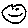
Label: smiley face